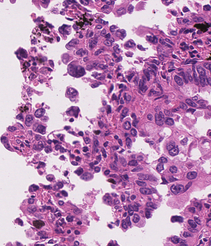
Tumor epithelial tissue: yes
Tumor-associated stroma tissue: no
Normal tissue: no